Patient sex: M
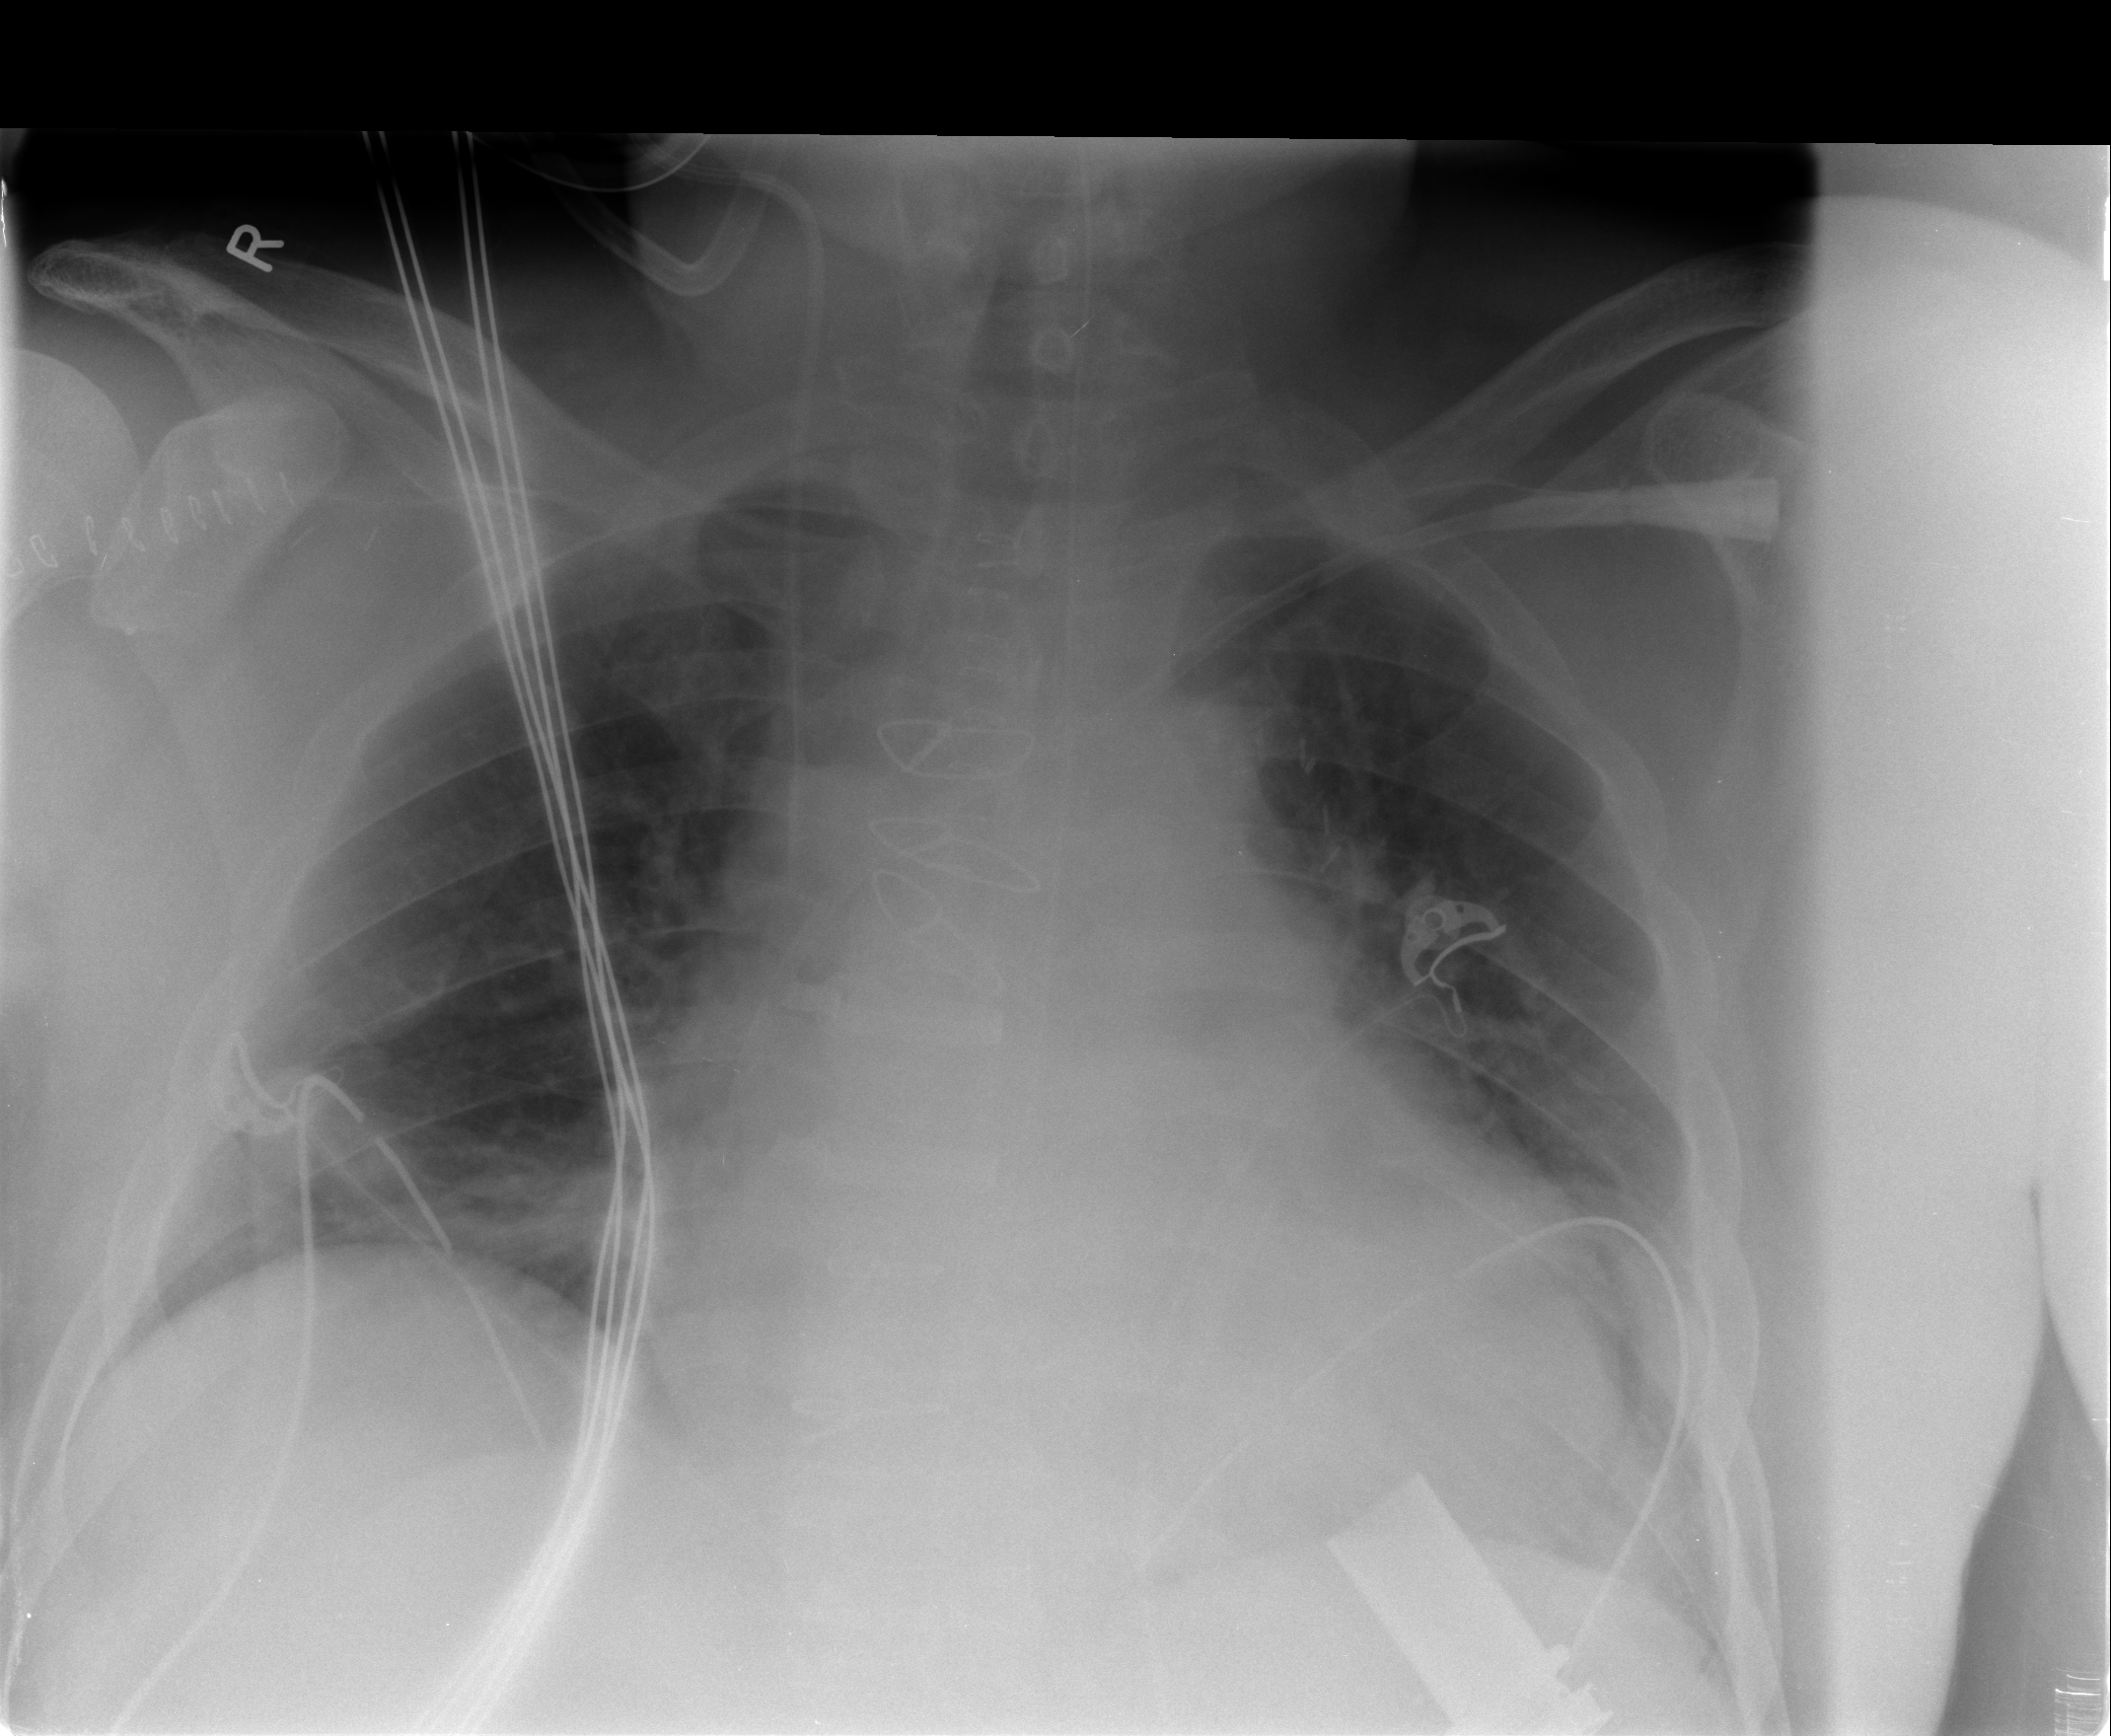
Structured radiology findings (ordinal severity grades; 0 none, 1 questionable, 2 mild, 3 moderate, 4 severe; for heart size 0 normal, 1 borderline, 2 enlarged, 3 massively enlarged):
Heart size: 2
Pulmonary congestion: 2
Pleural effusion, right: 0
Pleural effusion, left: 0
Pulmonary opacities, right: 0
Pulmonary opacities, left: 0
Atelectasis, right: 2
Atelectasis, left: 0